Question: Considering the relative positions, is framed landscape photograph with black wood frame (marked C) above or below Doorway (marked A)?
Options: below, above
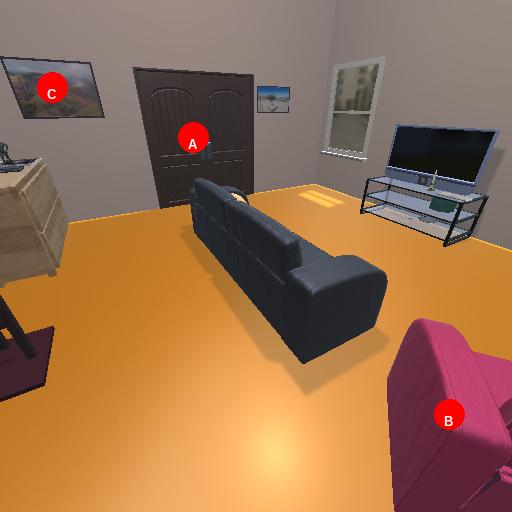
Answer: below